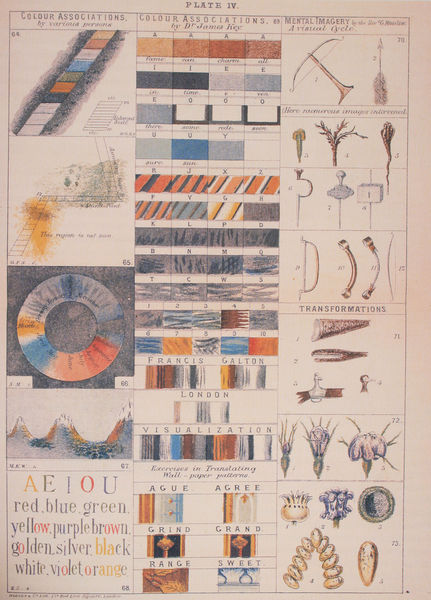
Titel: Colour Associations; Visualisation, Mental Imagery; Transfomations
Schlagwörter: blau, gelb, blumen, bunt, orange, schwarz, weiss, zeichnung, rot, schrift, bogen, studie, farben, schattierungen, streifen, illustration, buchstaben, namen, studien, armbrust, farbverlauf, gegenstände, lehre, blaur, farbenlehre, zyklus, farblehre, geräte, farbkreis, lehrtafel